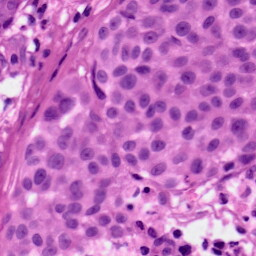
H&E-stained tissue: Skin